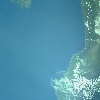
Label: water